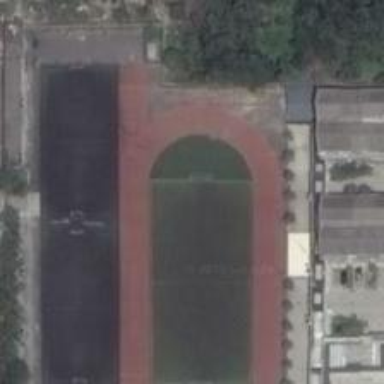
This is a long, narrow, and oval football field, with a swimming pool next to it .